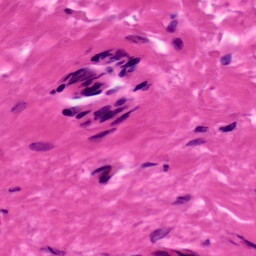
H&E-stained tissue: Ovarian